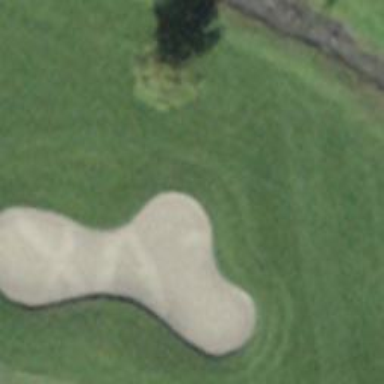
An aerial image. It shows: Sandy area is golf bunker.